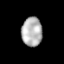
Tissue: lung
Cell type: T cells
Senescence score: 0.1955
Nuclear area (px): 587
Mean DAPI intensity: 179.458